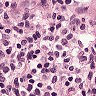
Metastatic tissue present: no